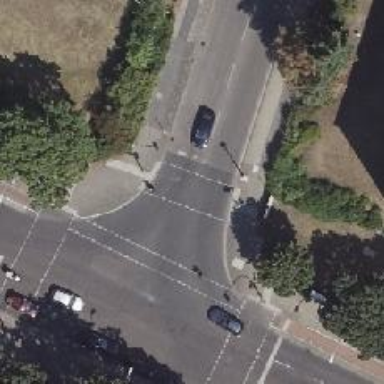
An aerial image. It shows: Tertiary road with asphalt surface. There is separate sidewalk and parking is not allowed on either side.